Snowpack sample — Buffalo Mountain, Silverthorne, Colorado, USA (1/25/25, 10:11 AM MST)
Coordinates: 39.6222, -106.1139
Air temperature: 22 °F
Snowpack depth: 110 cm
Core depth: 40 cm
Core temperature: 46.4 °F
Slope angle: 12°, slope face: 102°
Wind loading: high
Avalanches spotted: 0
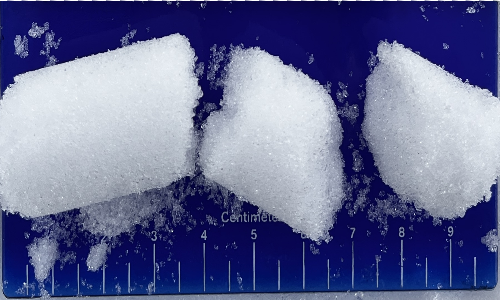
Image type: core
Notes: No avalanches nearby, collected on the outskirts of a fire break 15 meters from the treeline, on way to Buffalo and Red Mountain